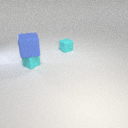
small cyan rubber cube in front of small cyan rubber cube